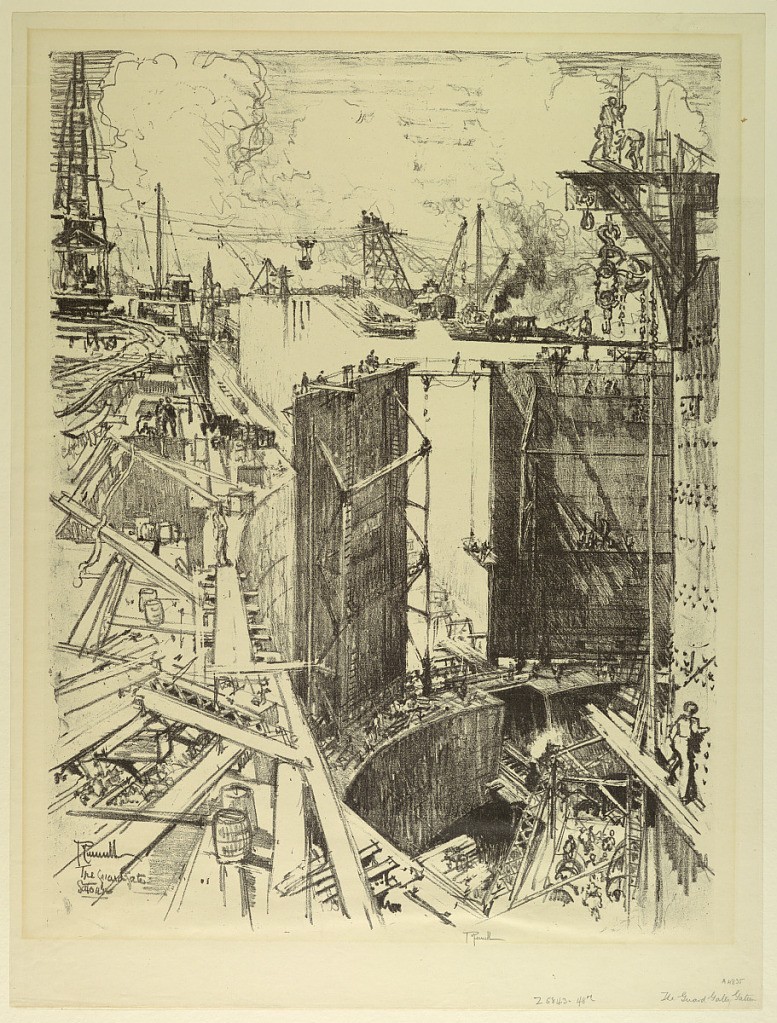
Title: The Guard Gate, Gatun
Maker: Joseph Pennell, American, active England, 1857–1926
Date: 1912
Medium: Lithograph on paper
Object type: Print
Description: The Gatun Lock of the Panama Canal in the process of construction.